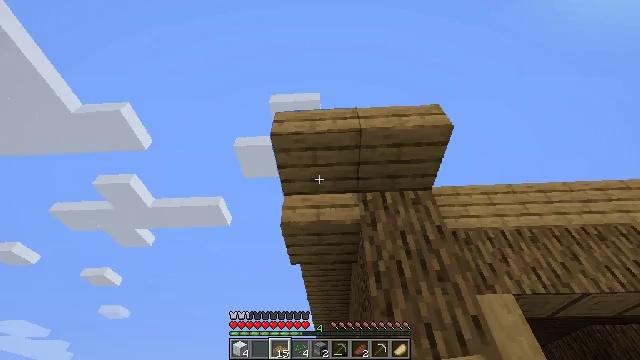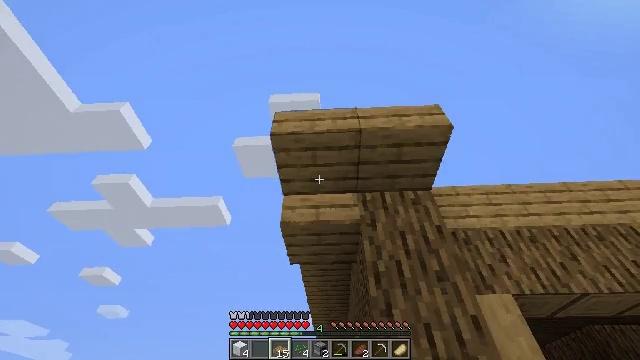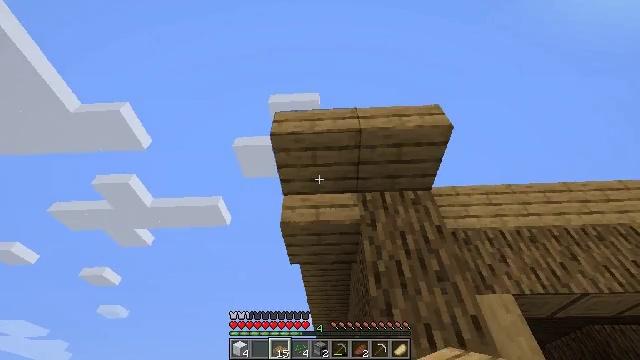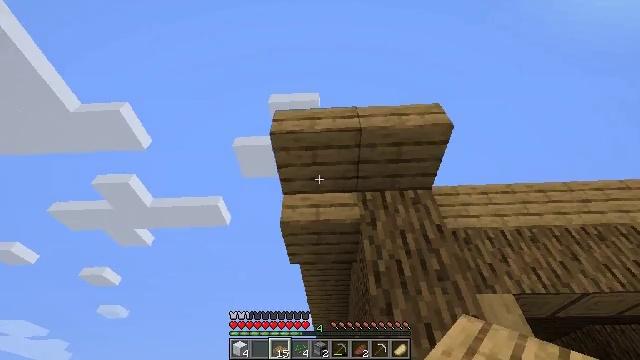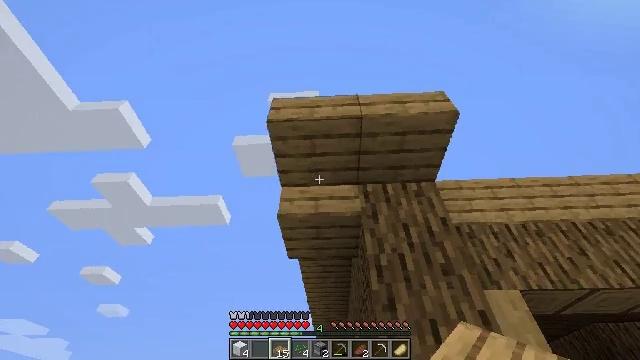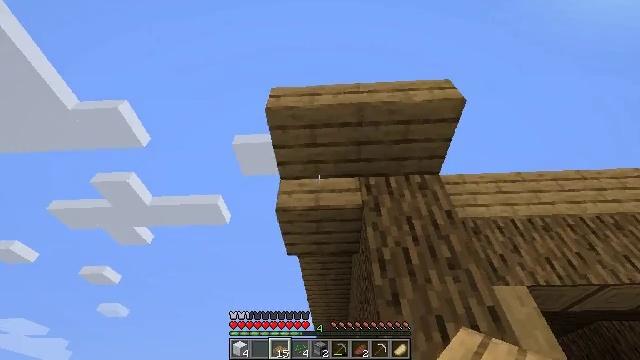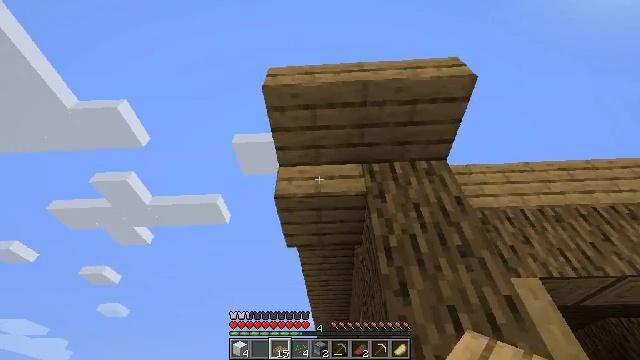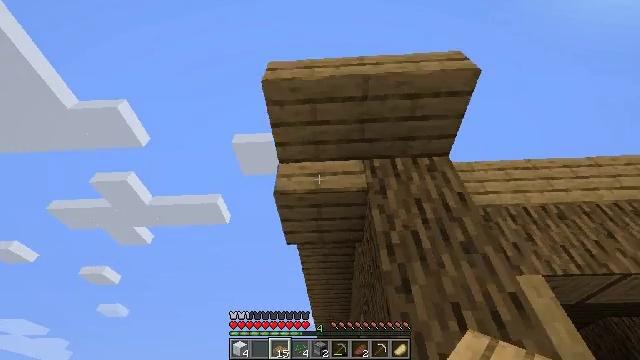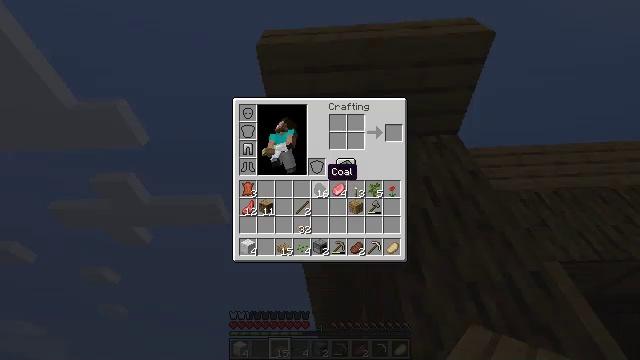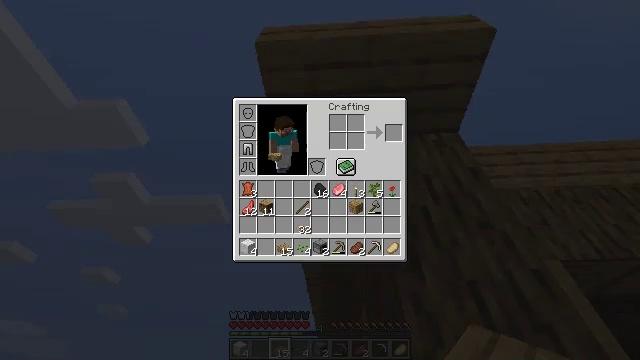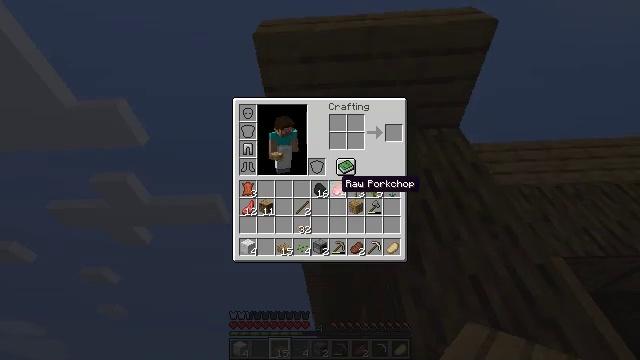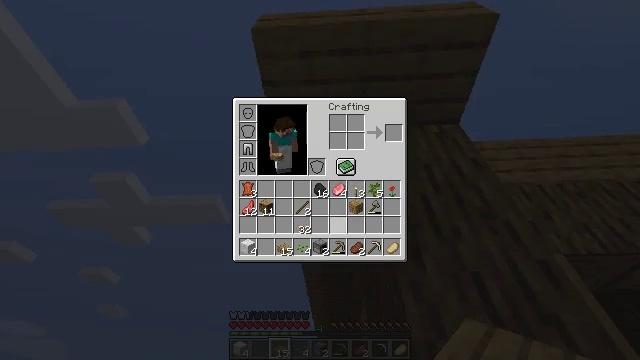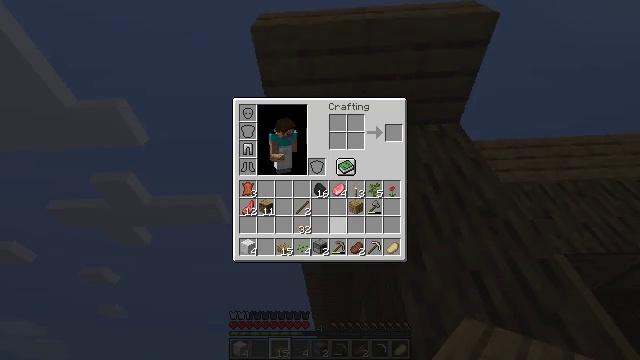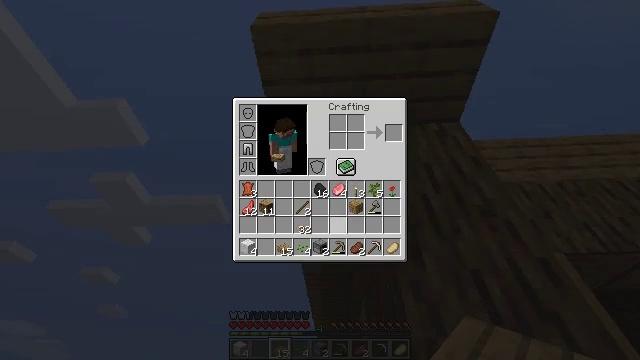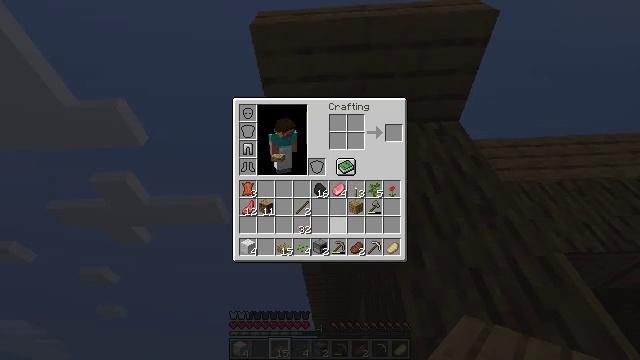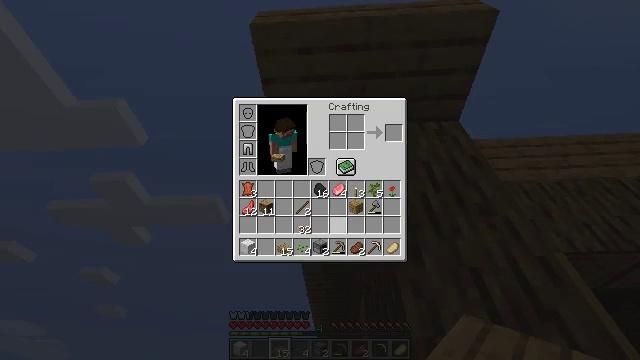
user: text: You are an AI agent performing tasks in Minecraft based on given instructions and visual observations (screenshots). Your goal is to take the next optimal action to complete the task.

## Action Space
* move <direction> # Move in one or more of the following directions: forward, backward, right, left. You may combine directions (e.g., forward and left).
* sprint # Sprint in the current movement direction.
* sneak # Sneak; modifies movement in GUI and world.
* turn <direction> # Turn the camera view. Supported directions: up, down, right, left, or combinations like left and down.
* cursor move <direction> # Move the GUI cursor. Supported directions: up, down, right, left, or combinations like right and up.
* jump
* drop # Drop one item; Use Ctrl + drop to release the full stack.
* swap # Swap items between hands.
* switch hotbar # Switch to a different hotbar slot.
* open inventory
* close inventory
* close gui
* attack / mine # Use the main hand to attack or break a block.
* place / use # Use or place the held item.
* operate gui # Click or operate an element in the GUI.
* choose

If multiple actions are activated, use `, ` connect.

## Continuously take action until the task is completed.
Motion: motion action
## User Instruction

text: Remove the oak slab to gather resources.
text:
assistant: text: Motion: no_op
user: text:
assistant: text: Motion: no_op
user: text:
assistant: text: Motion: move forward
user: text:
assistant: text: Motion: move forward
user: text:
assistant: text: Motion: move forward
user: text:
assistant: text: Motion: move forward
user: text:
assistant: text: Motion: move forward
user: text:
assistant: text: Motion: move forward, open inventory
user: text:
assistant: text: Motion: open inventory
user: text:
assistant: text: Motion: cursor move right and down, open inventory
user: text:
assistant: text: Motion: sneak, cursor move right and down
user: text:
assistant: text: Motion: sneak
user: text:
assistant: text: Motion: sneak
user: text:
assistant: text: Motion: sneak
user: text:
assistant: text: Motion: sneak
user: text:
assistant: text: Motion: sneak, cursor move left and up
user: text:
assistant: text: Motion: sneak, cursor move left and up
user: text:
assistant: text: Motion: sneak, cursor move right
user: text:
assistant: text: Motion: sneak, cursor move right
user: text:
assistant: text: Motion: sneak, cursor move right
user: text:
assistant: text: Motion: sneak
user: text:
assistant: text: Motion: sneak
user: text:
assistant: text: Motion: sneak
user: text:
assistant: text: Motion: sneak, cursor move down
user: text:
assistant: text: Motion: sneak
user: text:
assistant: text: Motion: sneak
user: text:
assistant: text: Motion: sneak, switch to hotbar 1
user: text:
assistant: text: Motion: sneak, switch to hotbar 1
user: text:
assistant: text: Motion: sneak, switch to hotbar 1
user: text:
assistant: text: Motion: no_op